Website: home-depot
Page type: payment
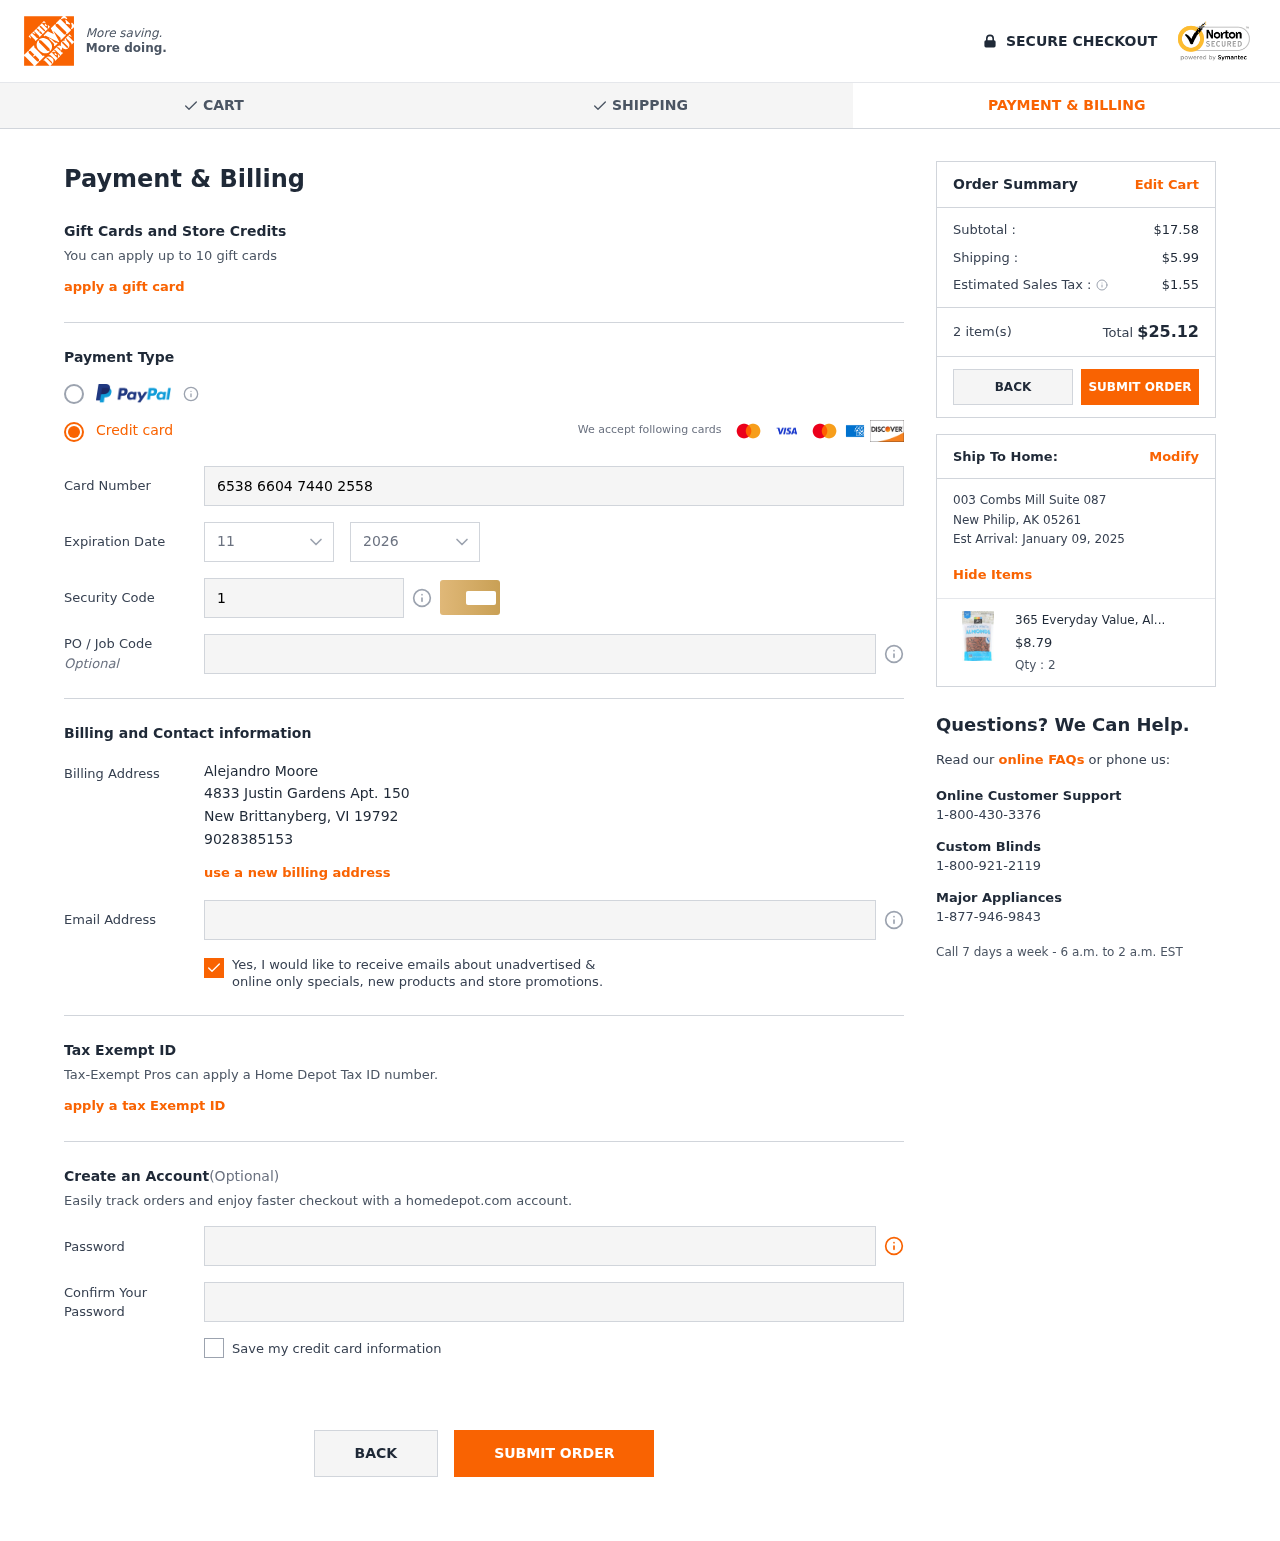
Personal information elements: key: PII_CARD_CVV
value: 183
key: PII_CARD_EXPIRY_MONTH
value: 11
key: PII_CARD_EXPIRY_YEAR
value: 26
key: PII_CARD_NUMBER
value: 6538 6604 7440 2558
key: PII_CITY
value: New Brittanyberg
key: PII_CITY2
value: New Philip
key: PII_EMAIL
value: alejandromoore@hotmail.com
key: PII_FULLNAME
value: Alejandro Moore
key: PII_PHONE
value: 9028385153
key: PII_POSTCODE
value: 19792
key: PII_POSTCODE2
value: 05261
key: PII_STATE_ABBR
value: VI
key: PII_STATE_ABBR2
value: AK
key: PII_STREET
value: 4833 Justin Gardens Apt. 150
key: PII_STREET2
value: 003 Combs Mill Suite 087
Product elements: key: PRODUCT1_NAME
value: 365 Everyday Value, Almonds, Roasted & Unsalted, 16 oz
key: PRODUCT1_PRICE
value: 8.79
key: PRODUCT1_QUANTITY
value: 2
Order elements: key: ORDER_SUBTOTAL
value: $17.58
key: ORDER_SHIPPING_COST
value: $5.99
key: ORDER_TAX
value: $1.55
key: ORDER_NUM_ITEMS
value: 2 item(s)
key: ORDER_TOTAL
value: $25.12
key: ORDER_DELIVERY_DATE
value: January 09, 2025